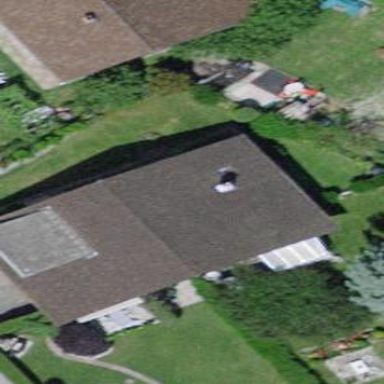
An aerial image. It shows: Detached building.